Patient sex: M
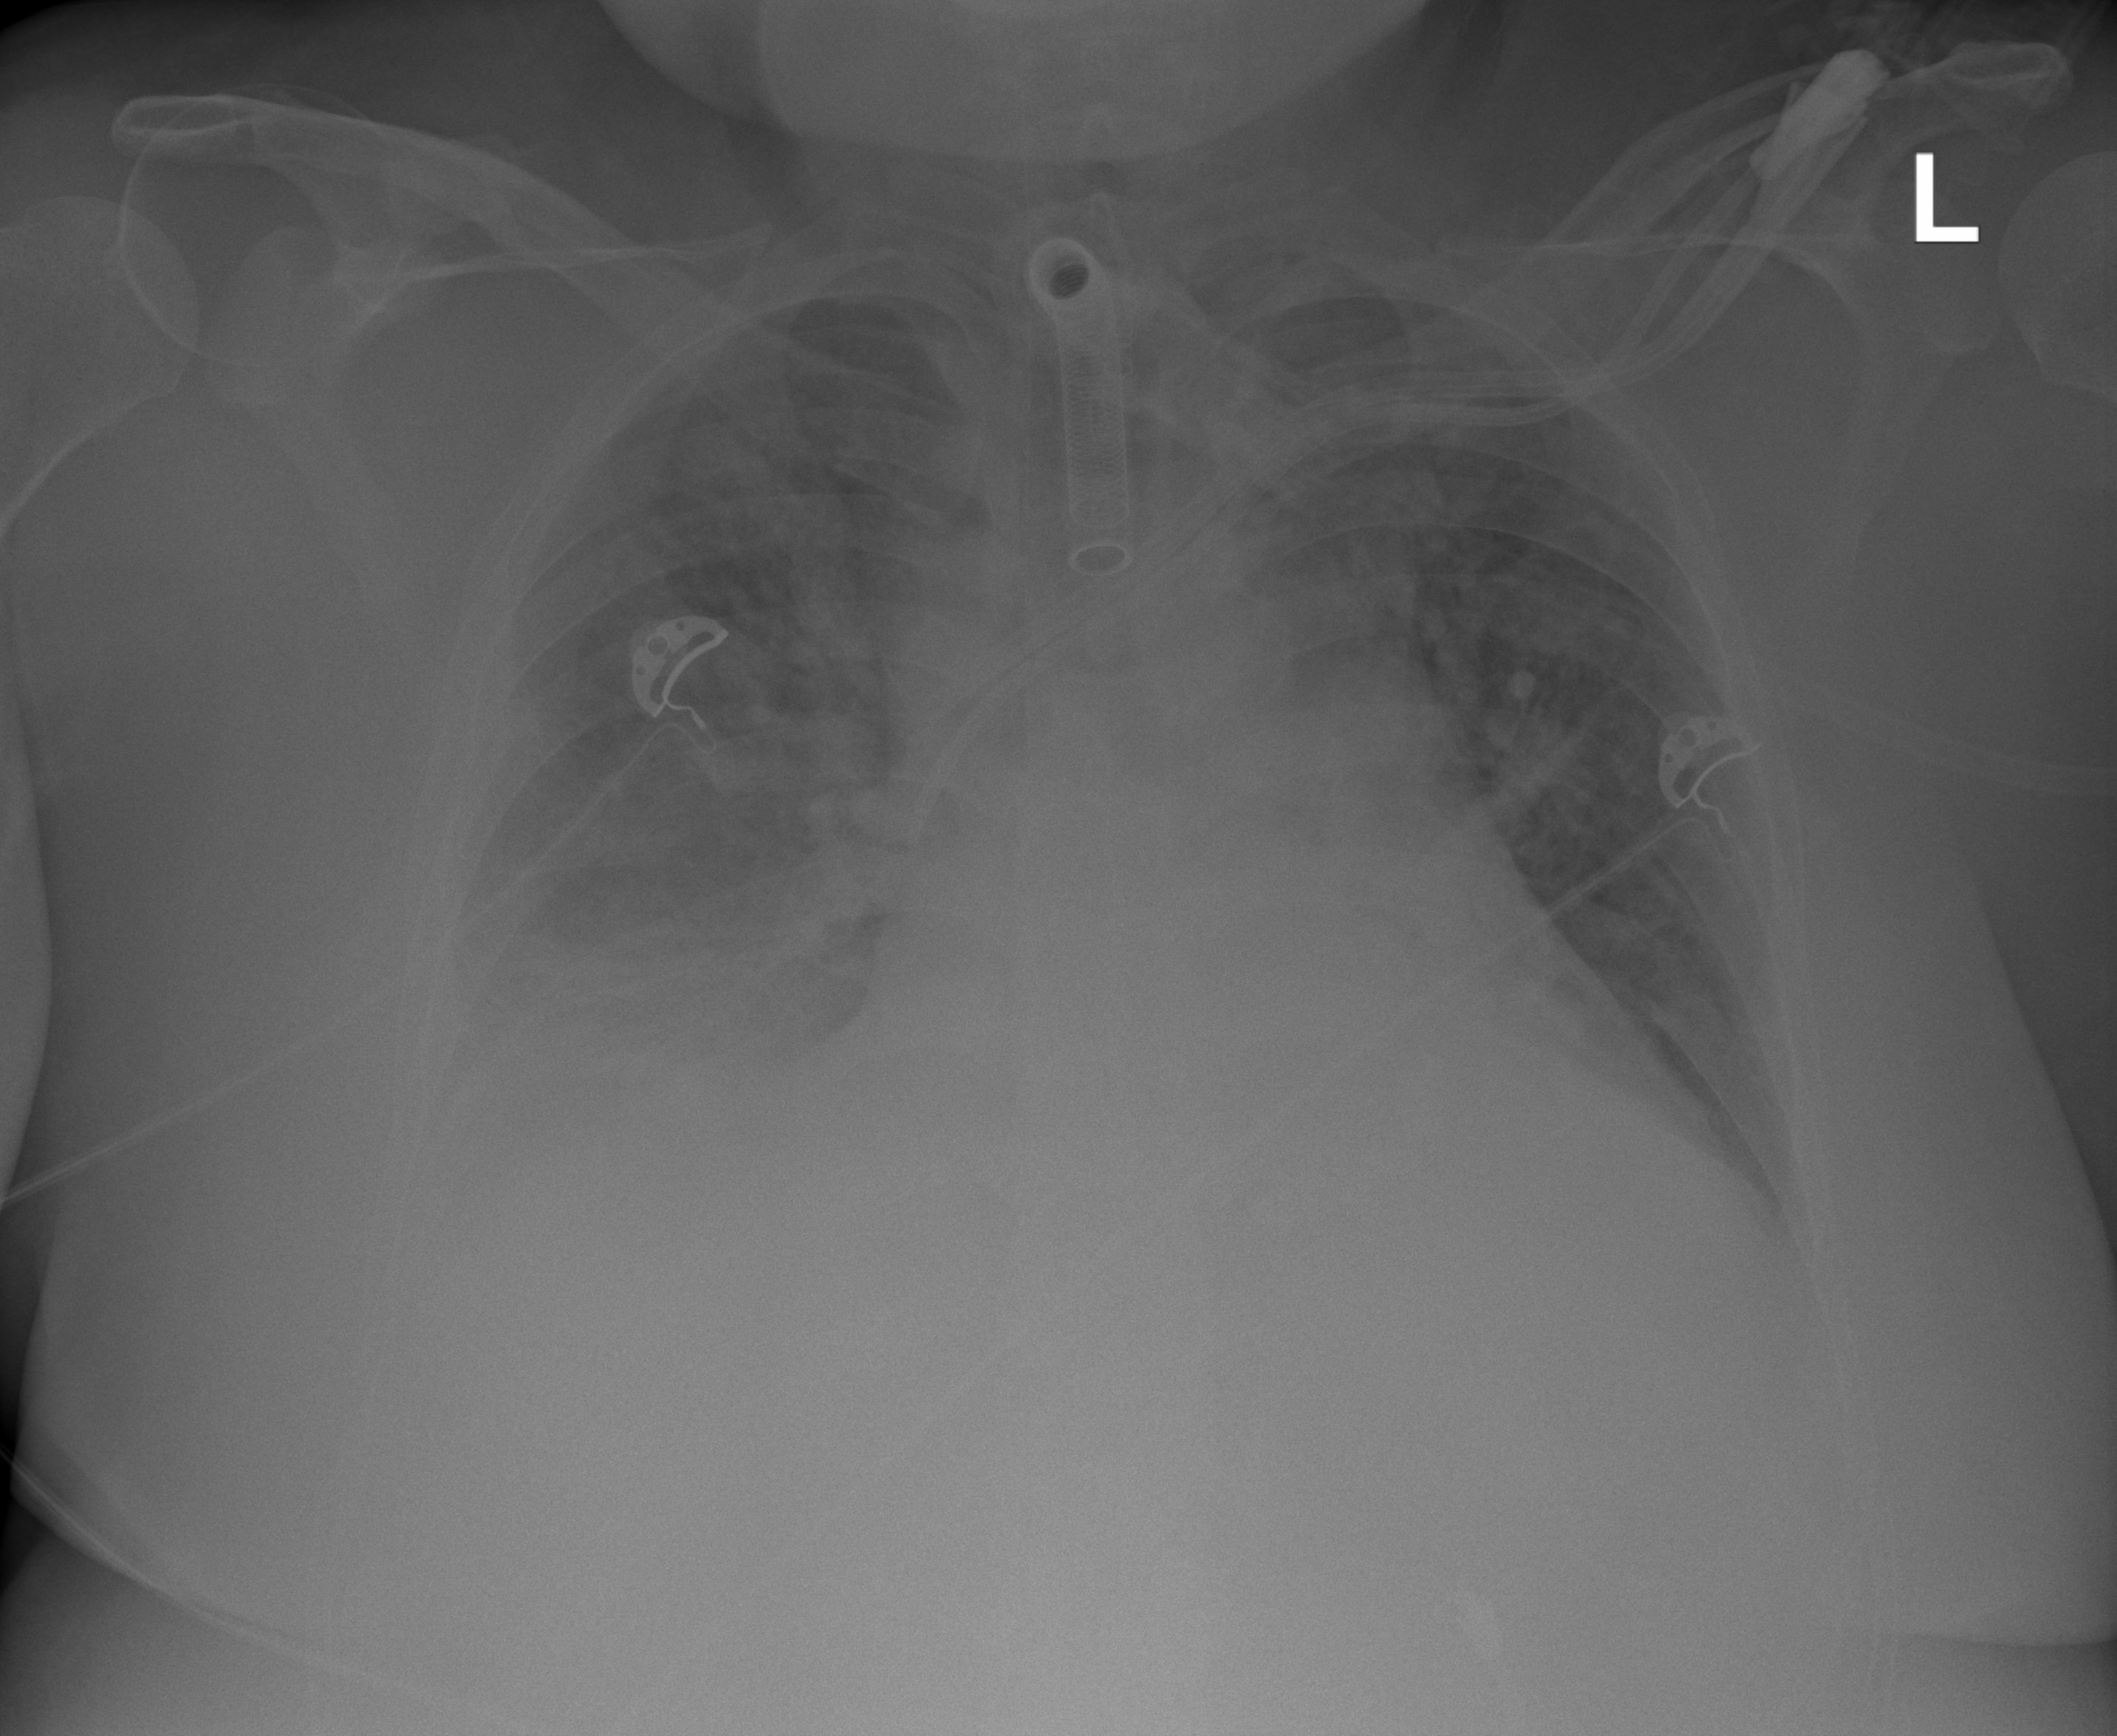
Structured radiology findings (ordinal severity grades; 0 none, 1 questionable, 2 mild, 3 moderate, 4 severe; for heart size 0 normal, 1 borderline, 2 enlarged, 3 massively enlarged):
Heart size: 2
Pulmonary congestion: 2
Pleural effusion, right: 2
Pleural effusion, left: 1
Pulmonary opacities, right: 2
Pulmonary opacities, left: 1
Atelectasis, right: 3
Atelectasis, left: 2